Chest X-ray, PA view. Patient: 71 years old, sex F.
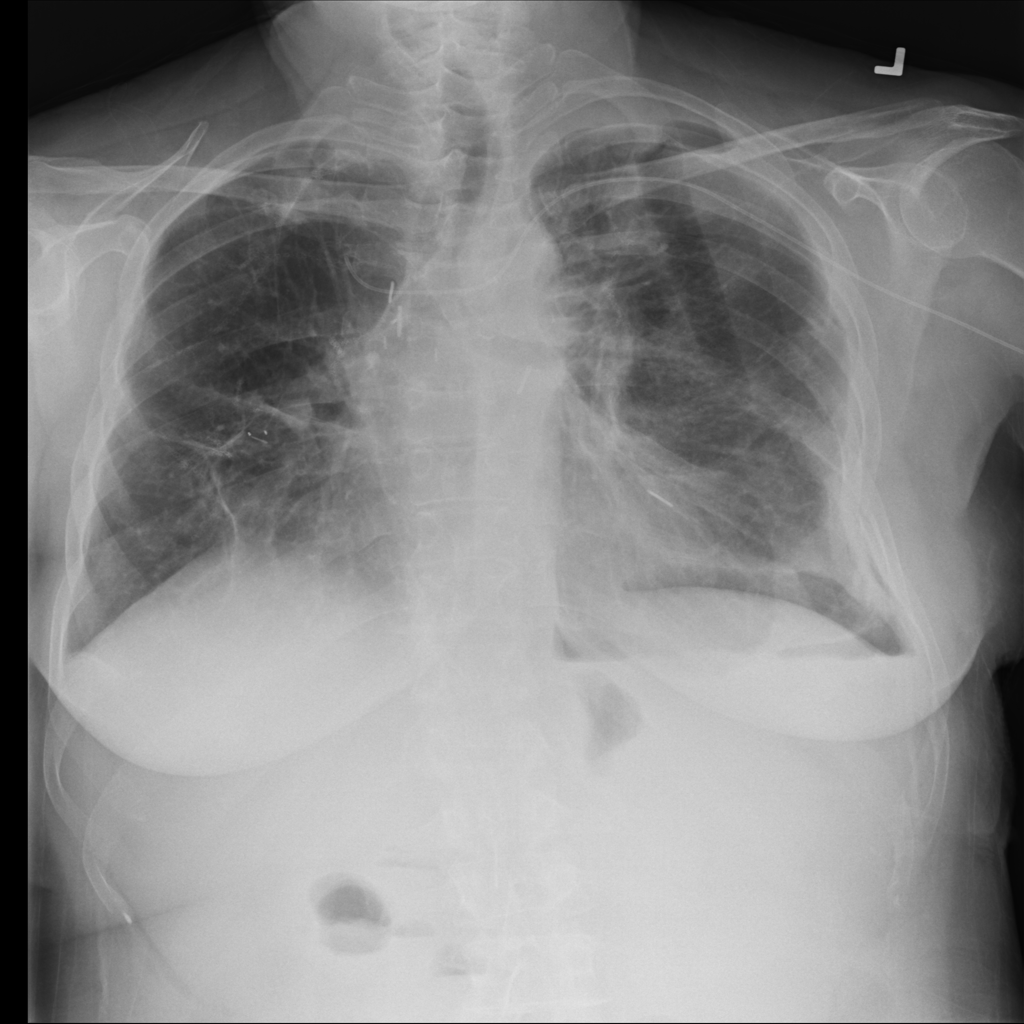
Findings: No Finding